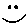
Label: smiley face